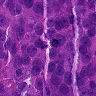
Metastatic tissue present: yes